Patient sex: M
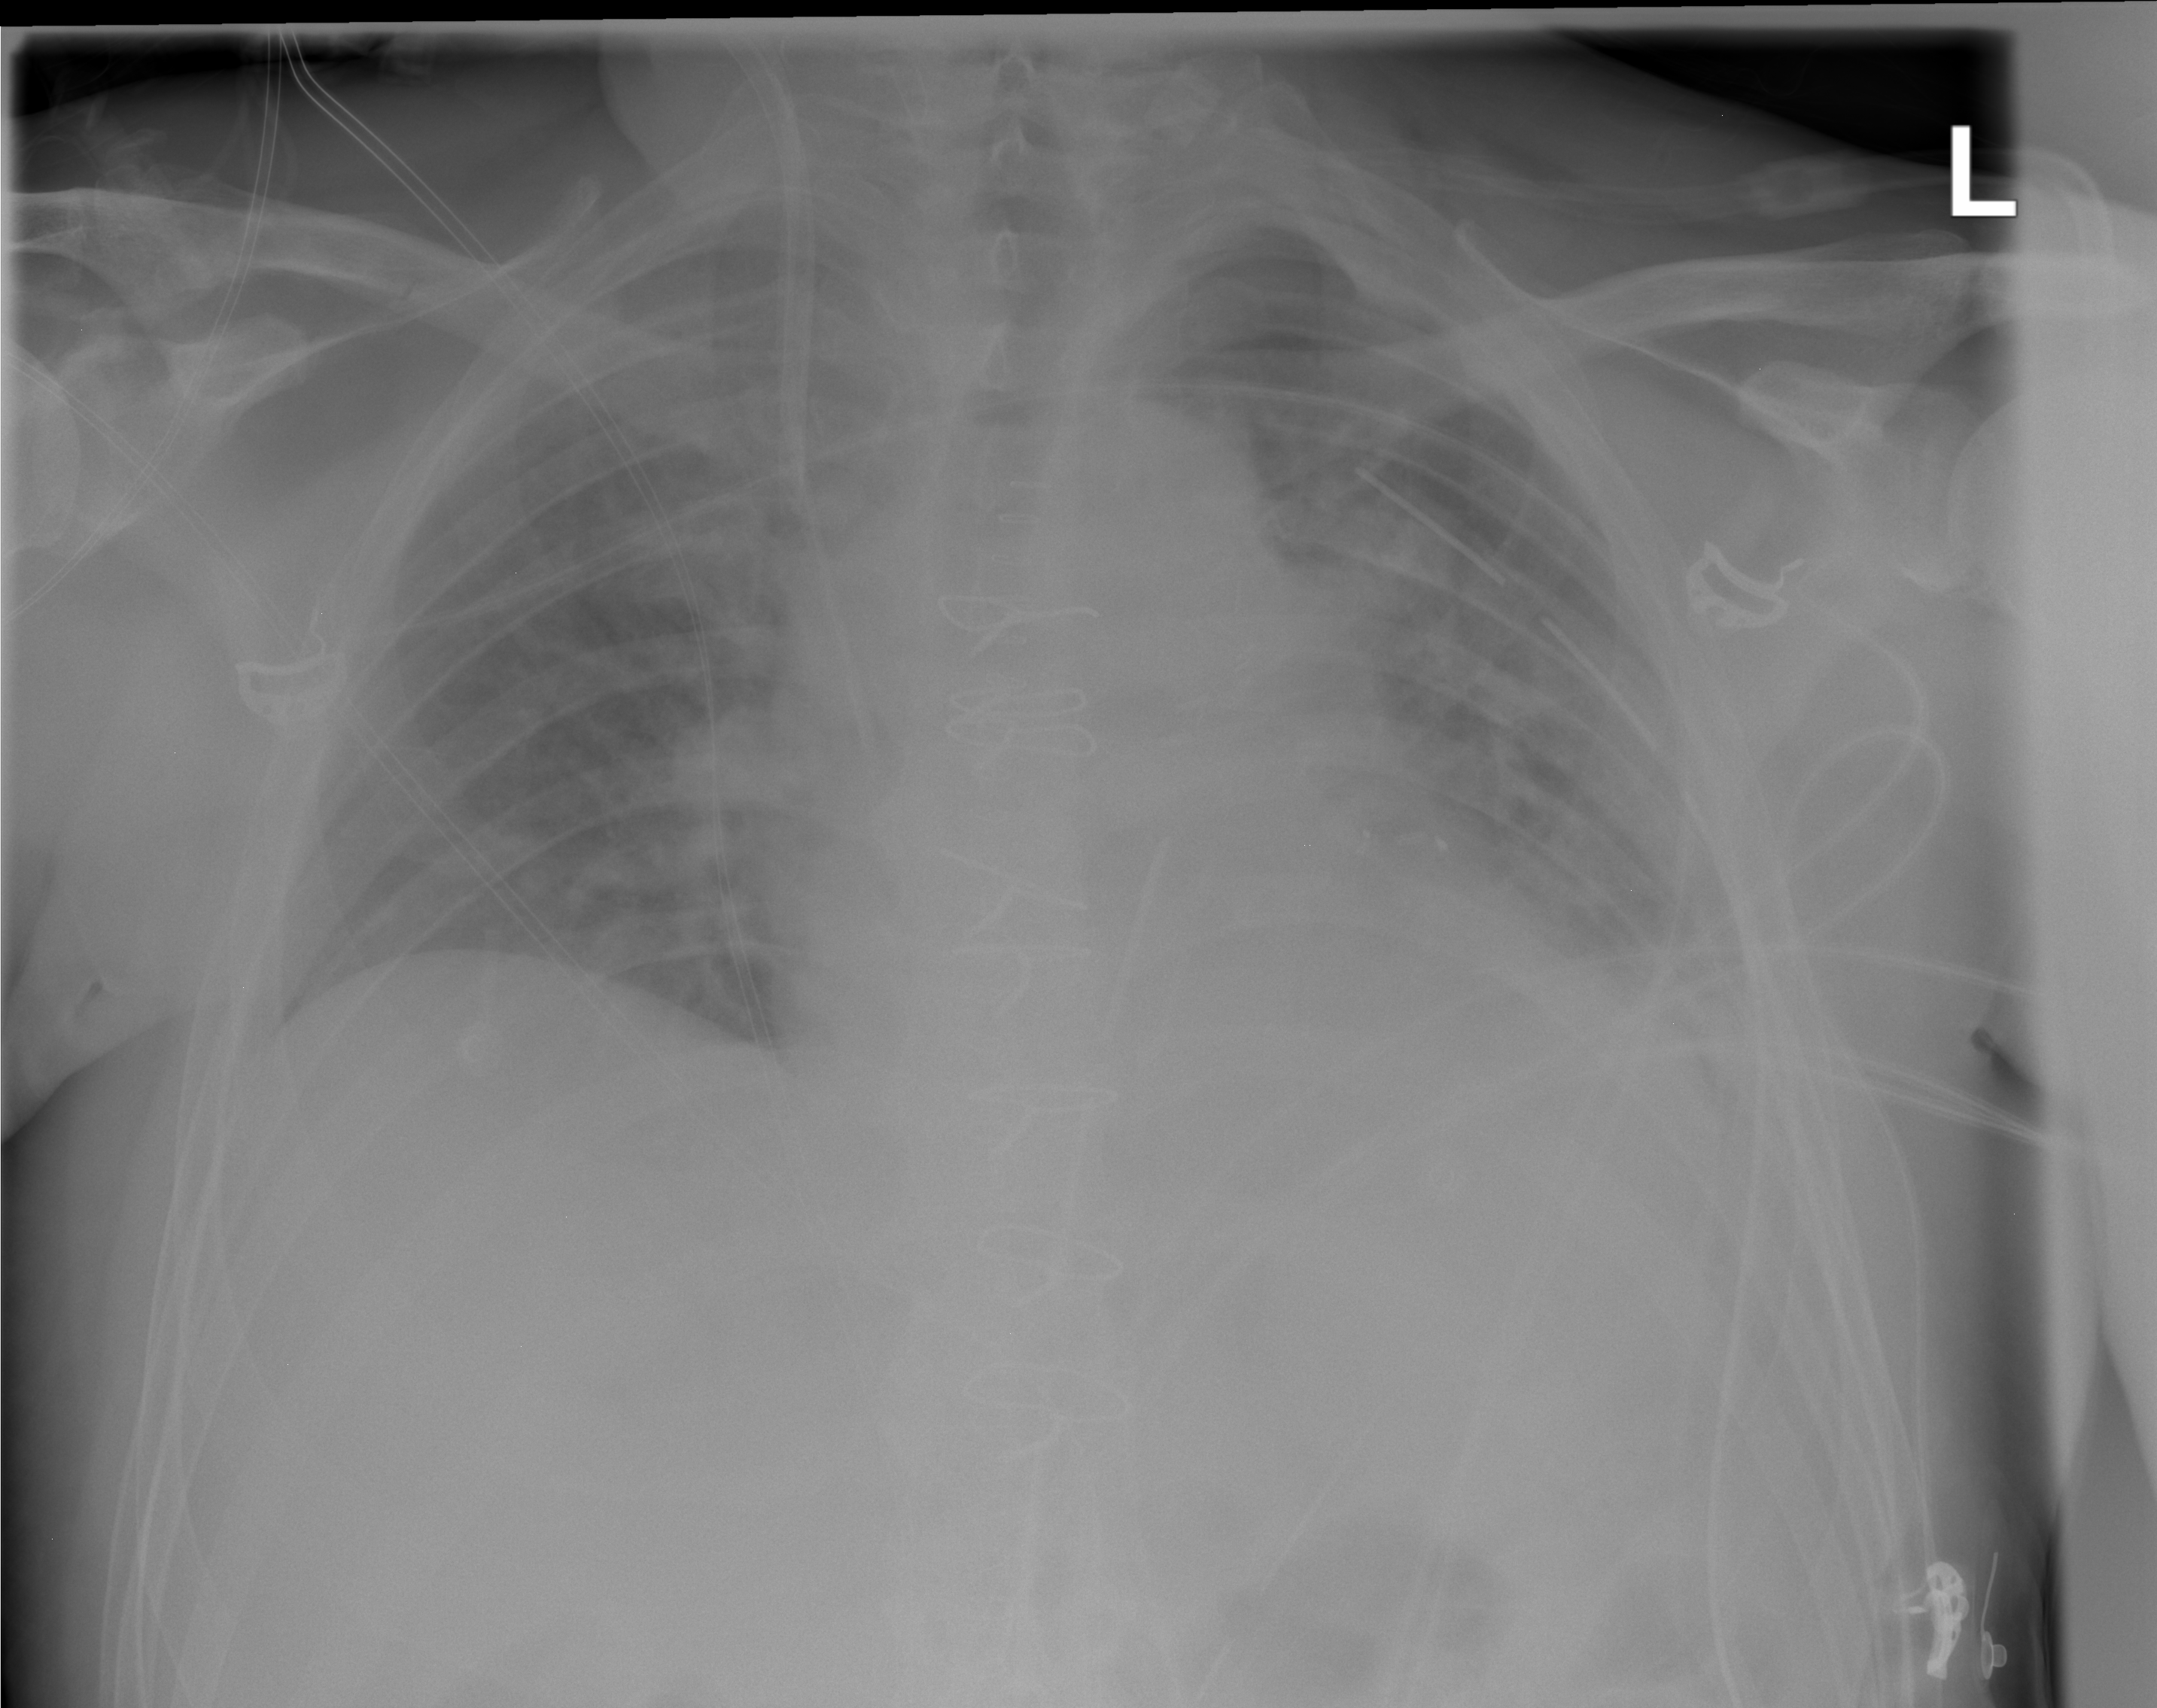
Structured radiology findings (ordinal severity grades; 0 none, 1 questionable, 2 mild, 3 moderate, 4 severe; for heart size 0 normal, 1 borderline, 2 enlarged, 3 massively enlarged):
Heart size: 0
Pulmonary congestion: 2
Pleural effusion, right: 0
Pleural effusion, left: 2
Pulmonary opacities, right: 1
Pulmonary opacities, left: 2
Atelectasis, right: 0
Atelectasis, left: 2